Question: I am working in extjs4 and i am going to print a message box on screen but it displays a blank message window.Nothig displays in it.
here is my code:-
'''
Ext.application({
name: 'App',
appFolder: 'app',
//controllers: ['Books'],
requires:[
'Ext.window.MessageBox',
// 'Ext.tip.*'
],
launch: function() {
Ext.create('Ext.tab.Panel', {
renderTo: Ext.getBody(),
height: 100,
width: 200,
items: [
{
// Explicitly define the xtype of this Component configuration.
// This tells the Container (the tab panel in this case)
// to instantiate a Ext.panel.Panel when it deems necessary
xtype: 'panel',
title: 'Tab One',
html: 'The first tab',
listeners: {
render: function() {
//Ext.MessageBox.alert('Rendered One', 'Tab One was rendered.');
Ext.Msg.alert('hi', 'Please enter your name:');
//Ext.MessageBox.confirm('Confirm', 'Are you sure you want to do that?');
//alert("hi");
}
}
},
{
// this component configuration does not have an xtype since 'panel' is the default
// xtype for all Component configurations in a Container
title: 'Tab Two',
html: 'The second tab',
listeners: {
render: function() {
//Ext.MessageBox.alert('Rendered One', 'Tab Two was rendered.');
}
}
}
]
});
}
});
'''
and here is the message screen window

there is no any messageBox method working whats wrong in this code?
please give me some suggestions...
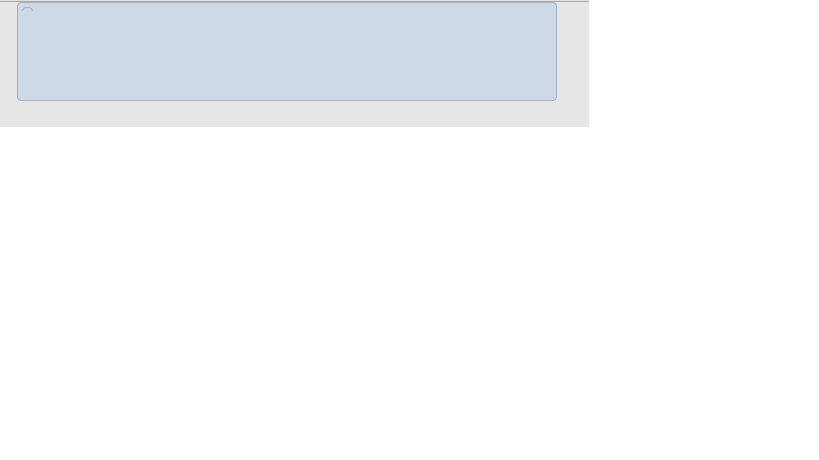
Answer: Use 'boxready' event (<URL>.
If output to the console:
'''
...
render: function() {
console.log(Ext.Msg.alert('hi', 'Alert message'))
}
....
'''
in the 'render' listener, you will see that were incorrectly calculated the size and position of the alert:
'''
...
width: NaN
x: -41
...
'''